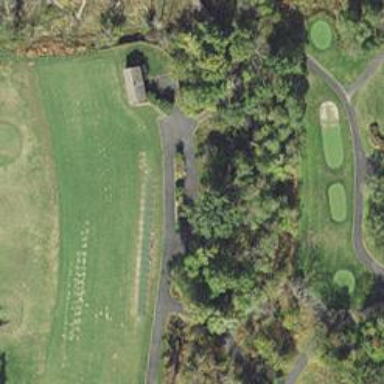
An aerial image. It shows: Footway that serves as golf path.